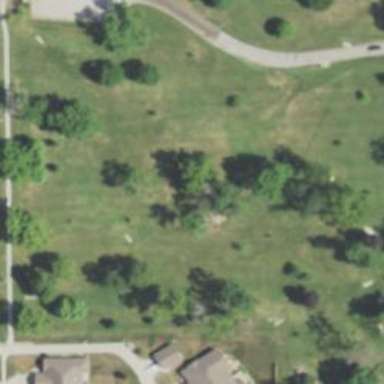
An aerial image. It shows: Disc golf course.